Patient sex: M
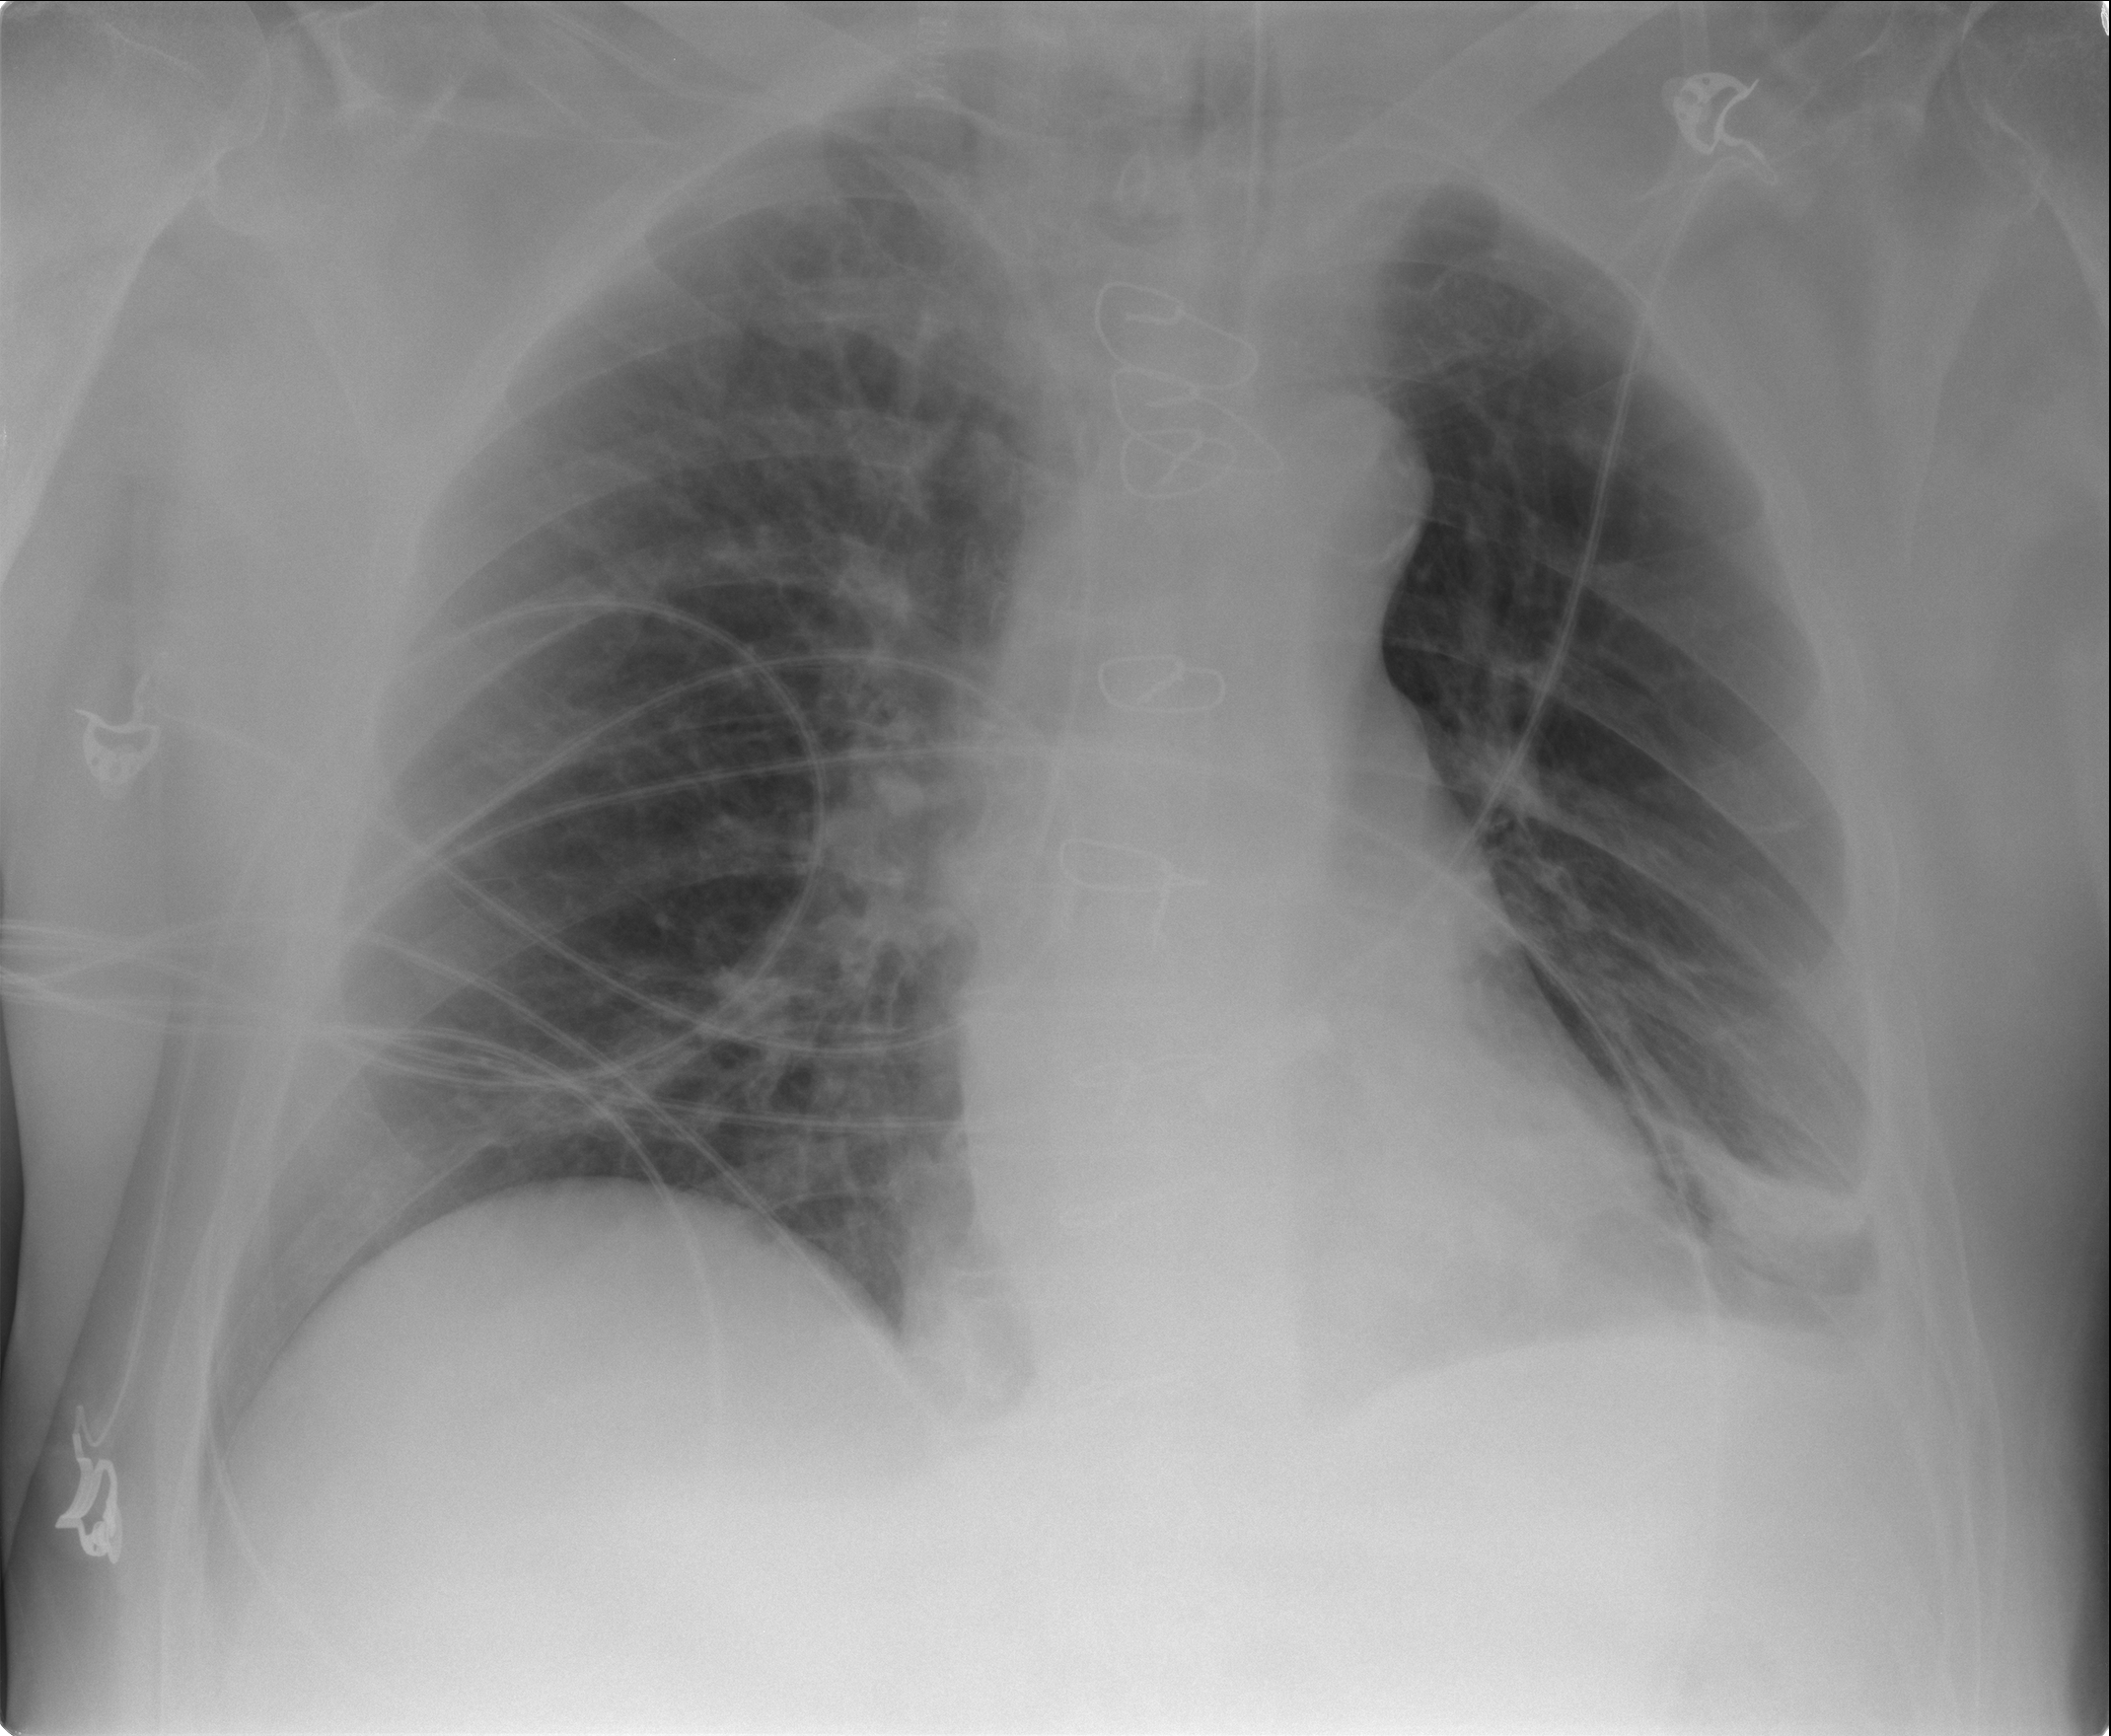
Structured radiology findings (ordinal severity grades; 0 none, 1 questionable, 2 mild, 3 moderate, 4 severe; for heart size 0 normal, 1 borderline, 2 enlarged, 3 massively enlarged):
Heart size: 0
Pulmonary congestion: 3
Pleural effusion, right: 0
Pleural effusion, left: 2
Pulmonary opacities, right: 2
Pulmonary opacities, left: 0
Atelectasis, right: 2
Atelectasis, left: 2